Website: walmart
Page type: address-validator
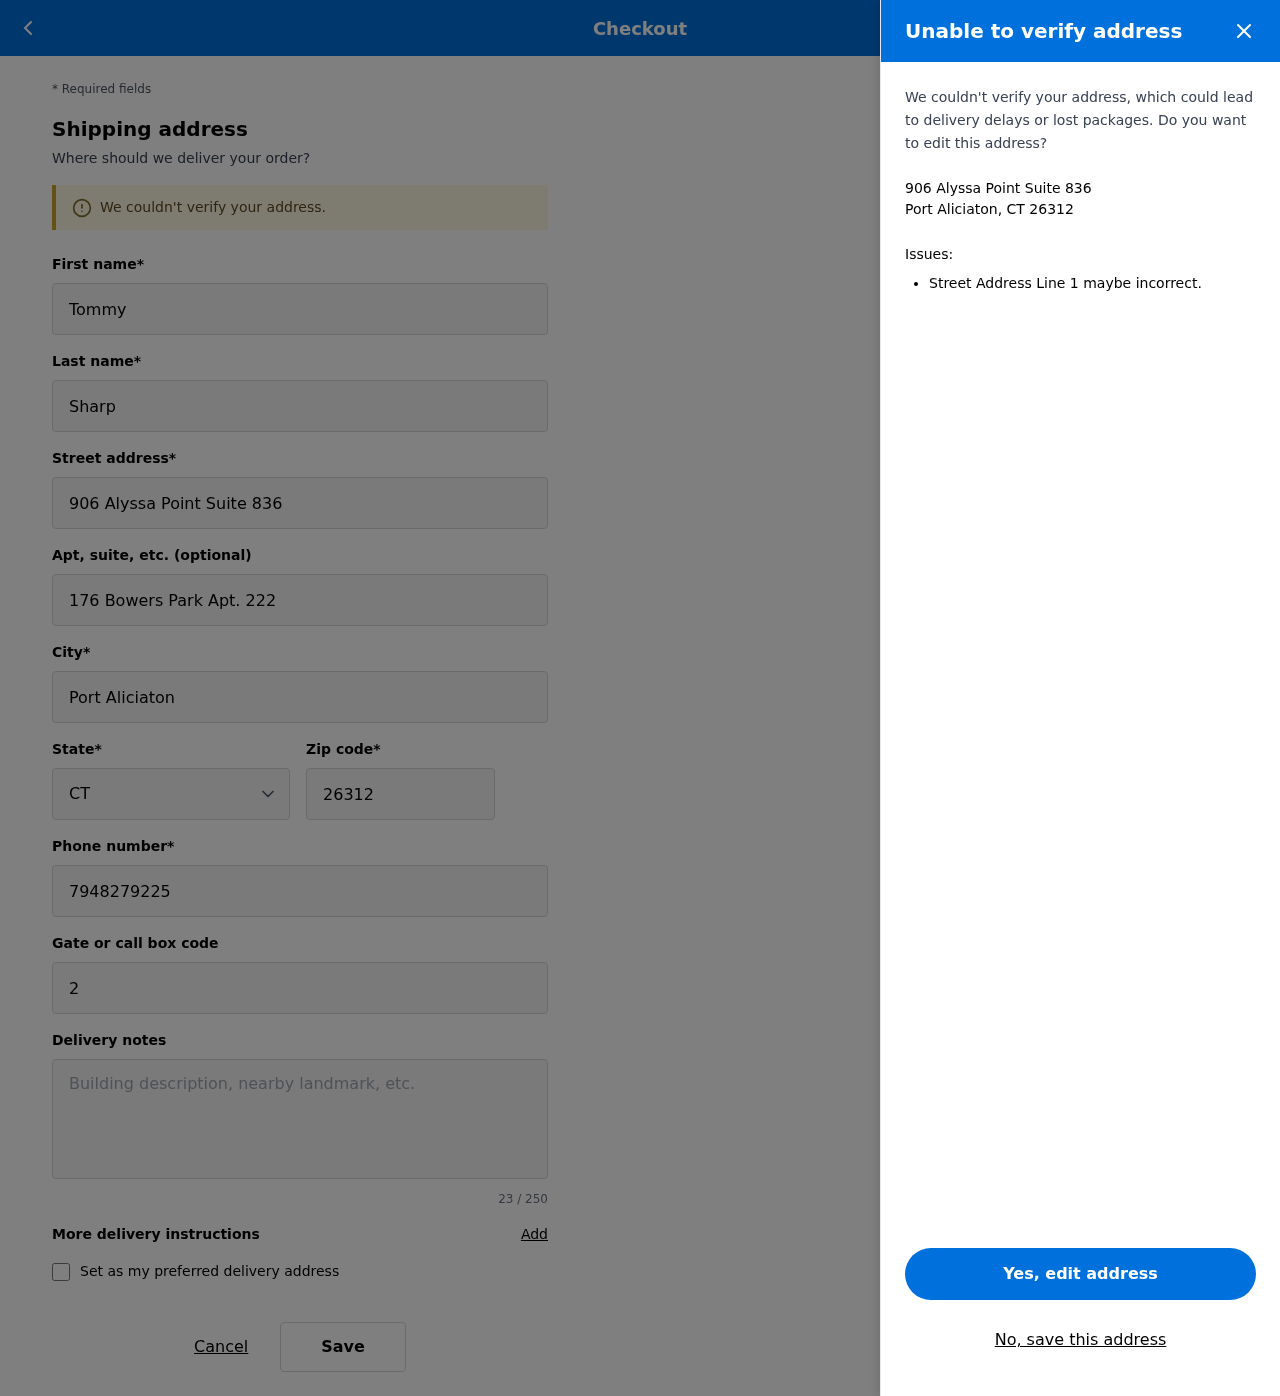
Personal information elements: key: PII_CITY_STATE_ZIP
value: Port Aliciaton, CT 26312
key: PII_DELIVERY_INSTRUCTIONS
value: Place in package locker
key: PII_STATE_ABBR
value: CT
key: PII_STREET
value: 906 Alyssa Point Suite 836
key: PII_FIRSTNAME
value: Tommy
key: PII_LASTNAME
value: Sharp
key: PII_STREET2
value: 176 Bowers Park Apt. 222
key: PII_CITY
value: Port Aliciaton
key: PII_POSTCODE
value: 26312
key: PII_PHONE
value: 7948279225
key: PII_SECURITY_CODE
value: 2474